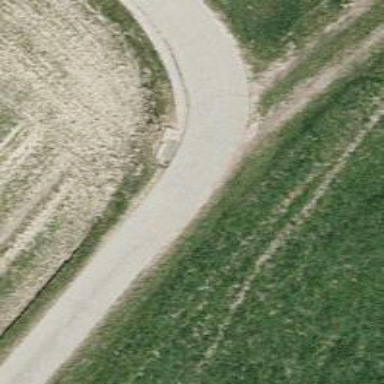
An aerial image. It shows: Unclassified road.